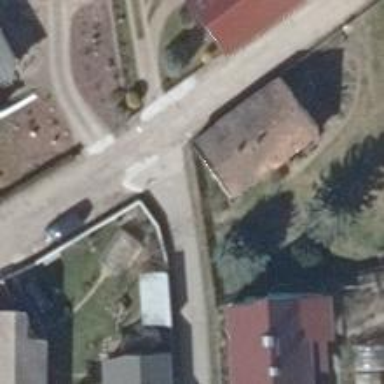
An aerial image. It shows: Residential road with compacted surface.